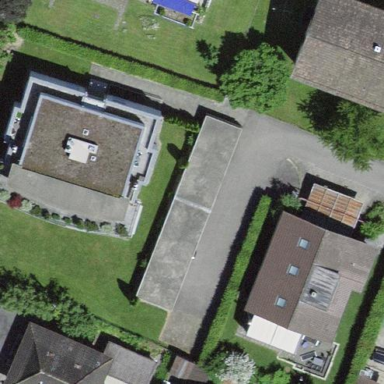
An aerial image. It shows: View of roof of building.